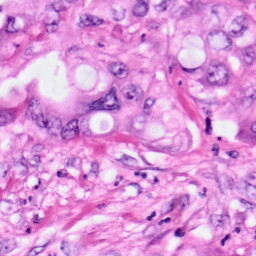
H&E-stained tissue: Pancreatic